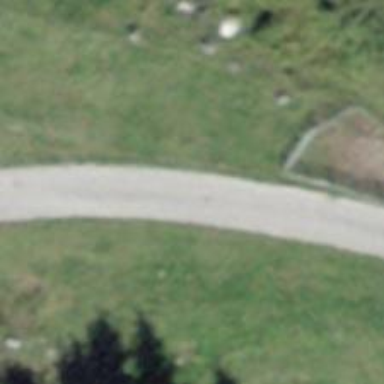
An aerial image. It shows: Paved track with grade1 quality.